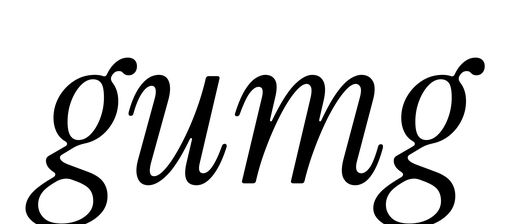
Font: InstrumentSerif-Italic